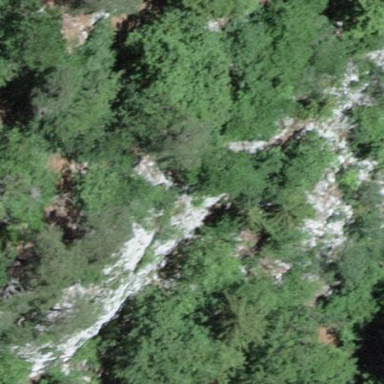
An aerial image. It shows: Landscape dominated by bare rock.